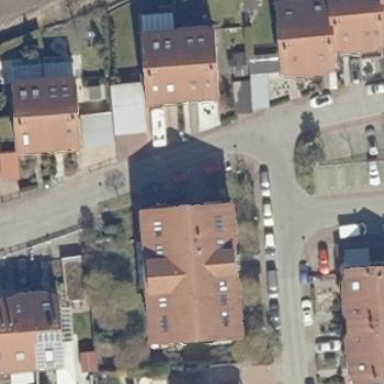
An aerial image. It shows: Image showing building with apartments.